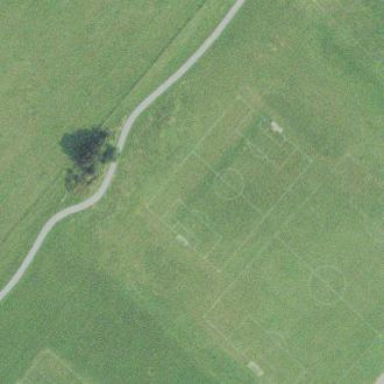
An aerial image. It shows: Soccer pitch for leisureland activities.